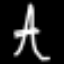
Label: The Eiffel Tower